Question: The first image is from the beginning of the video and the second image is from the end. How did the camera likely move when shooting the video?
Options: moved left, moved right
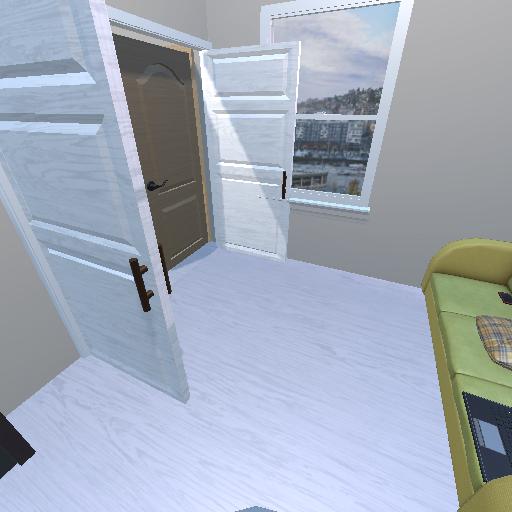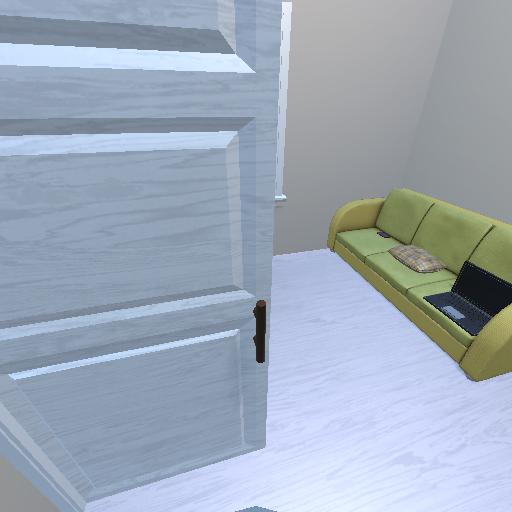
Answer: moved left